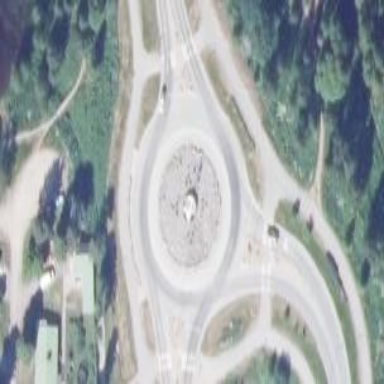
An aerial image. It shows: Secondary road with asphalt surface leading to roundabout junction.